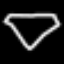
Label: diamond